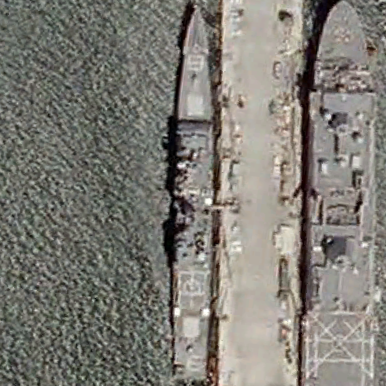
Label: cruiser